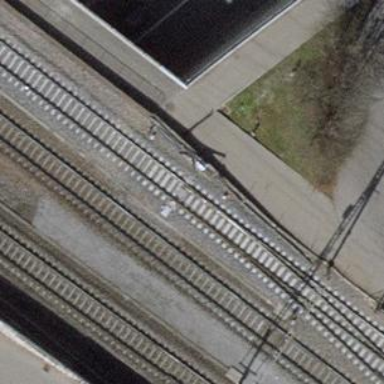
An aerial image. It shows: Railway switch.